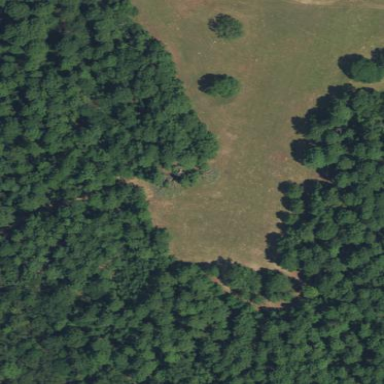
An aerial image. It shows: Evergreen forest with needle-leaved trees.